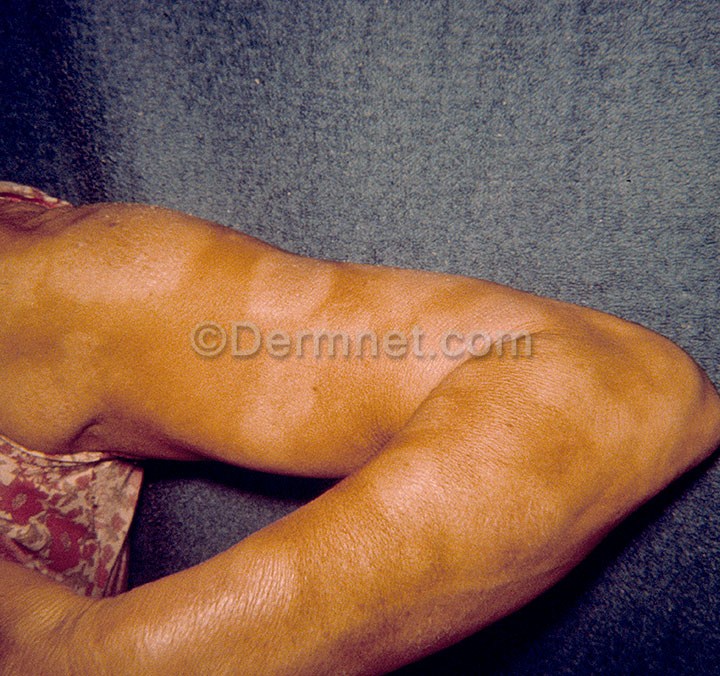
Disease: Actinic Keratosis Basal Cell Carcinoma and other Malignant Lesions